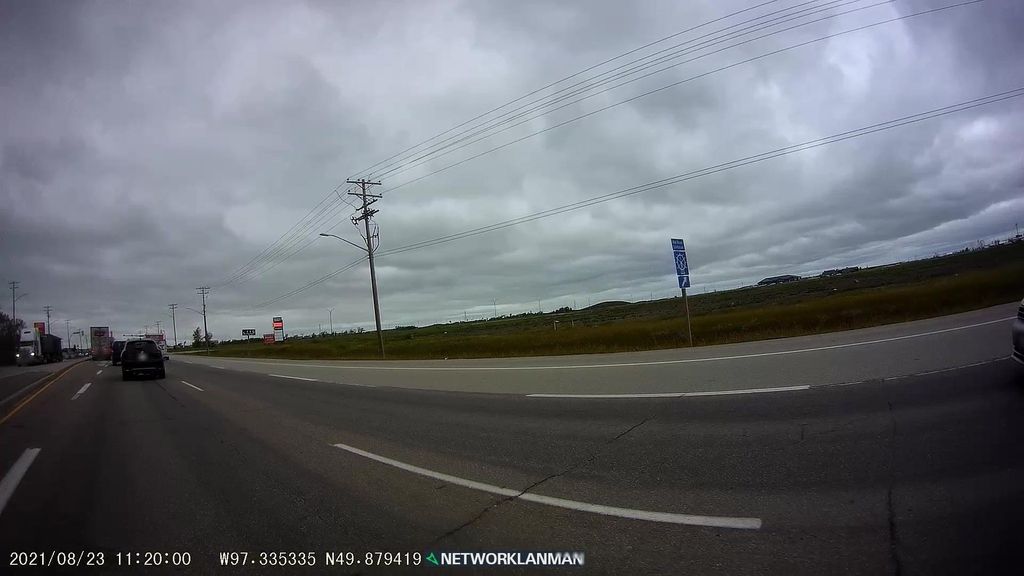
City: winnipeg